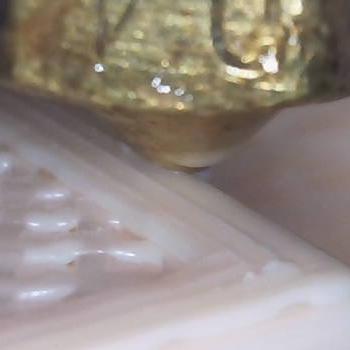
Flow rate: 300%